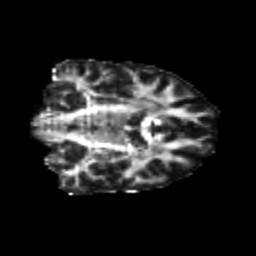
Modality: FA
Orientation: coronal
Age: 21
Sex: male
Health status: healthy
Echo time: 0.074 s